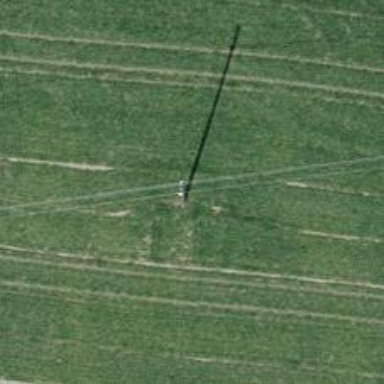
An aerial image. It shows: Power pole.